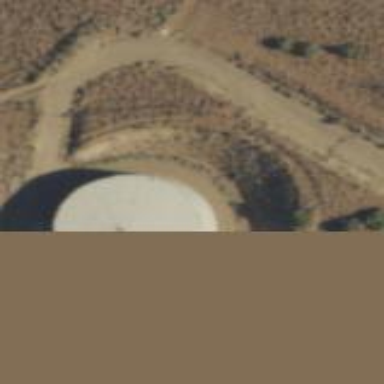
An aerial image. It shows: Storage tank designed for holding water.